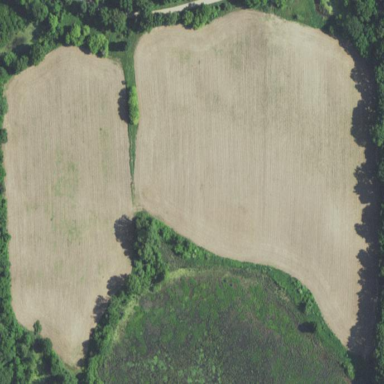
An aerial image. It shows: Farmland with corn crops.